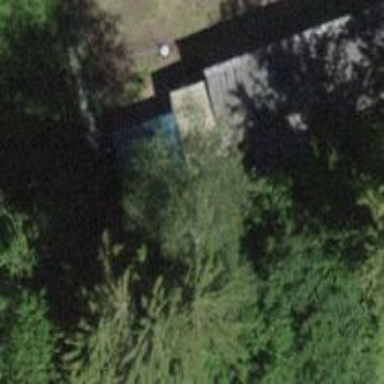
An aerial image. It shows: Barn.